Brain MRI, t2w sequence, axial 2D slice.
Patient: age 38, sex F, weight 78 kg, height 1.78 m
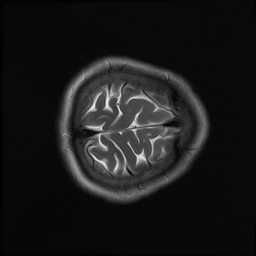